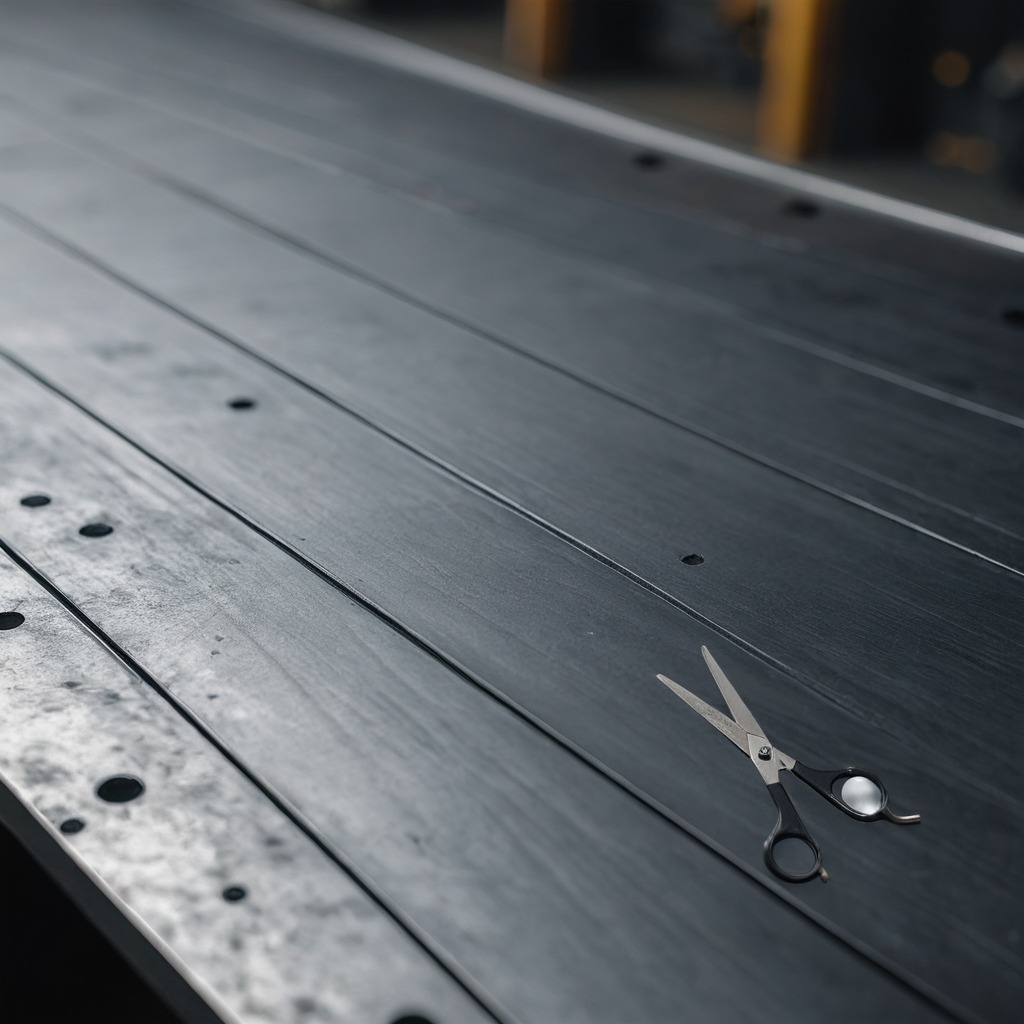
A scissor is lying on a cold steel table in a mining workshop gritty textures.